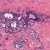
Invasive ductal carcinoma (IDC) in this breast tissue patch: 0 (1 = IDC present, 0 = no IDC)